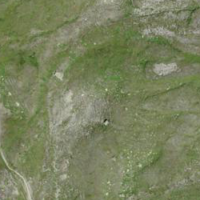
EUNIS habitat code: 31
Species observed at this site:
Marmota marmota